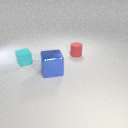
large blue metal cube to the left of small red rubber cylinder